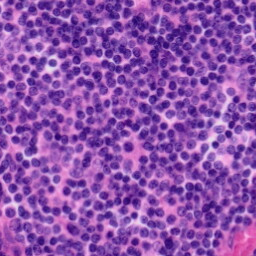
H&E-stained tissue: Tonsil